Question: its about internet shop program.
Customer, products, Order, and supplier is involved.
How to implement that the customer can be a product supplier in the same system ?
How to design it and what is the idea to impelemnt it ?
this is what i have tested but im not sure if i did right.

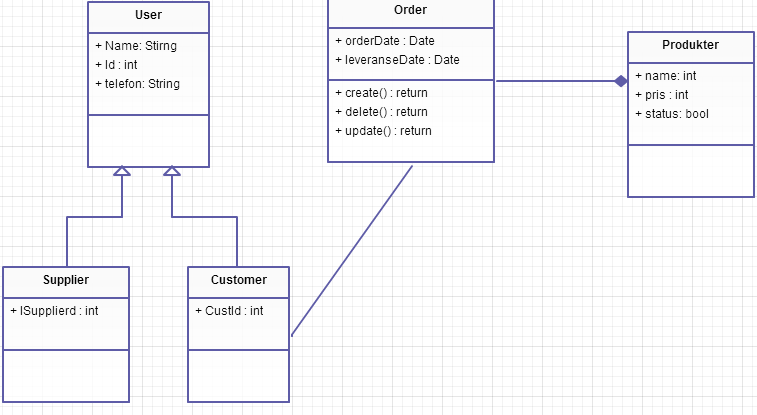
Answer: I believe that you are on the right path. The customer entity is different from the supplier entity. As a result, if a user is both a customer and supplier, he will have both a supplierID and CustID. This is shown in your diagram by the relationship with the User entity. However, the Customer entity will need to have a foreign key to link it to the User table. this will likely be UserID. Same for the Supplier entity.